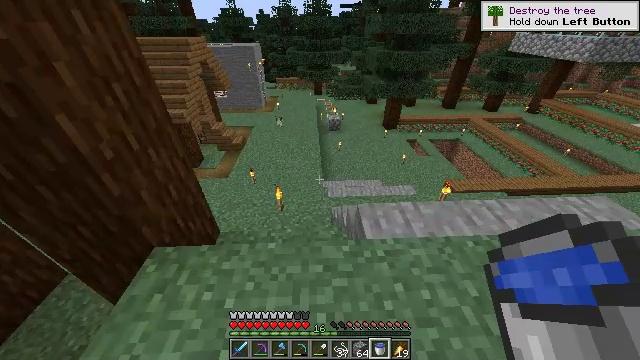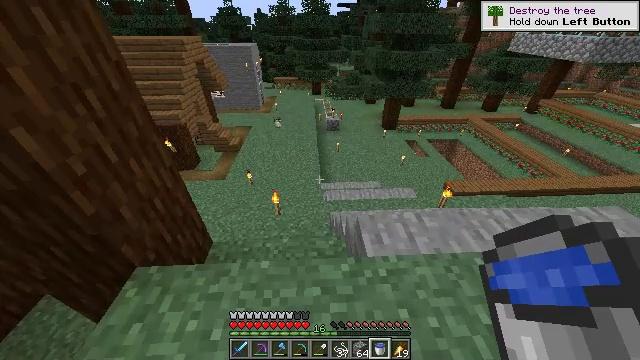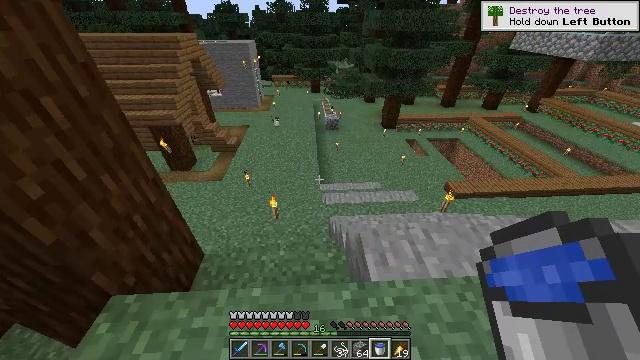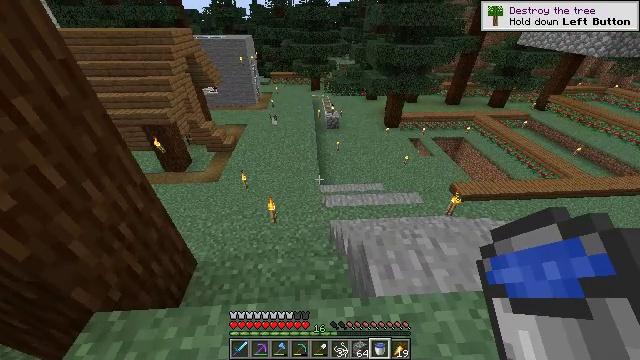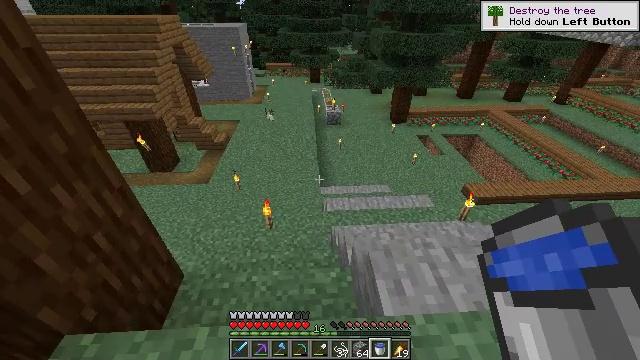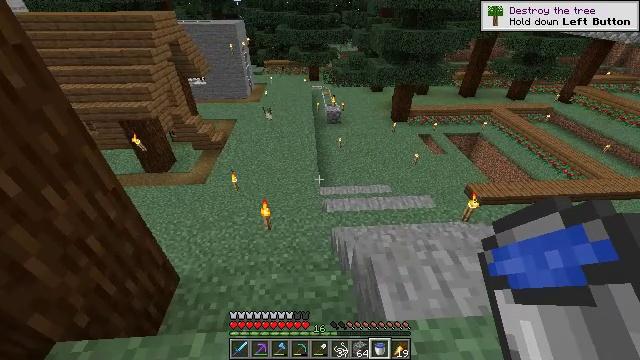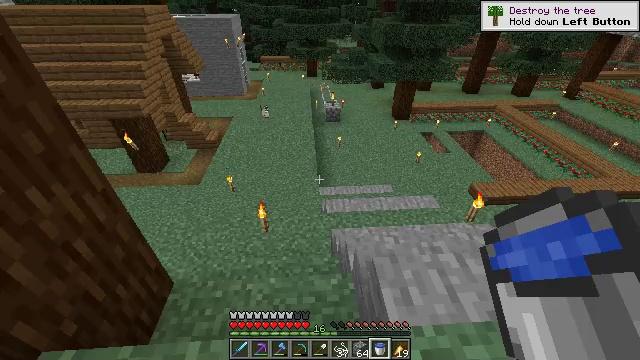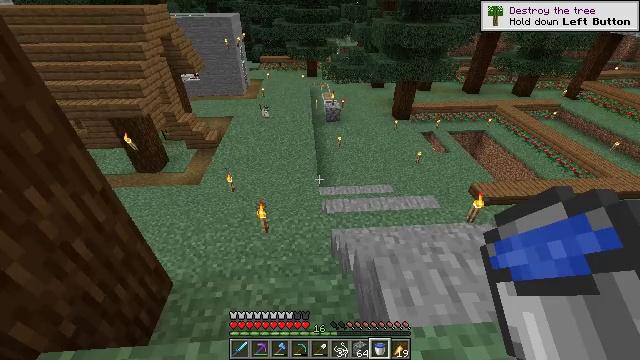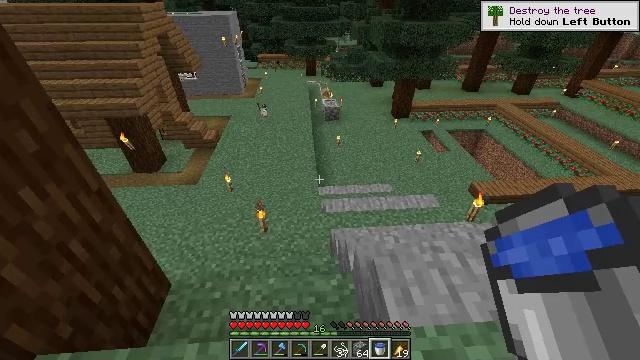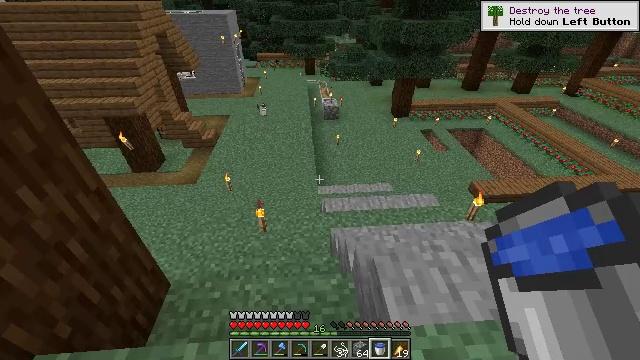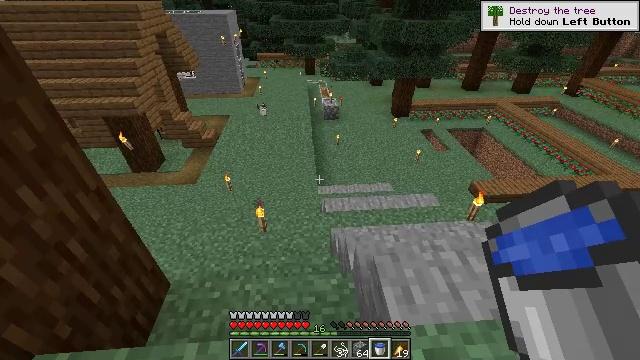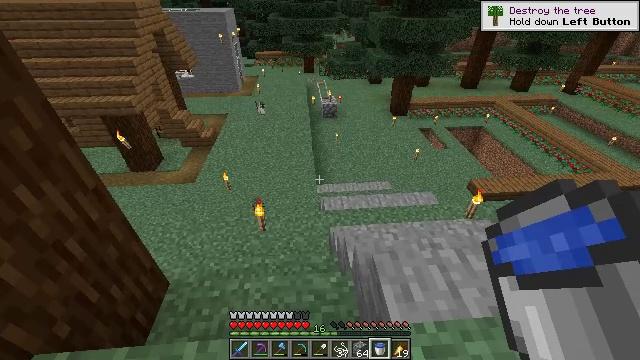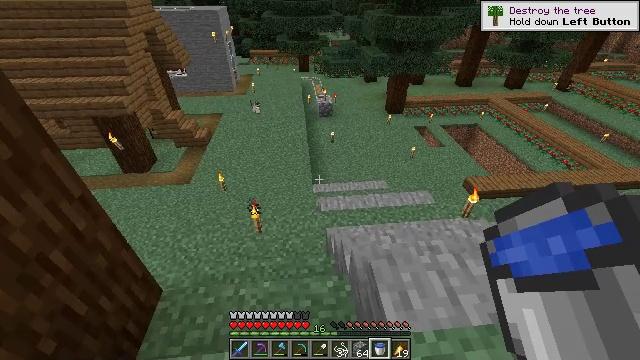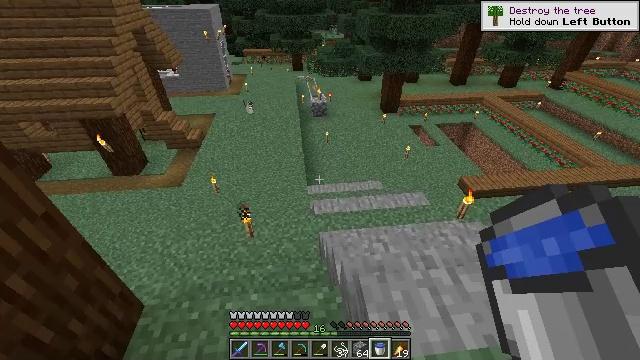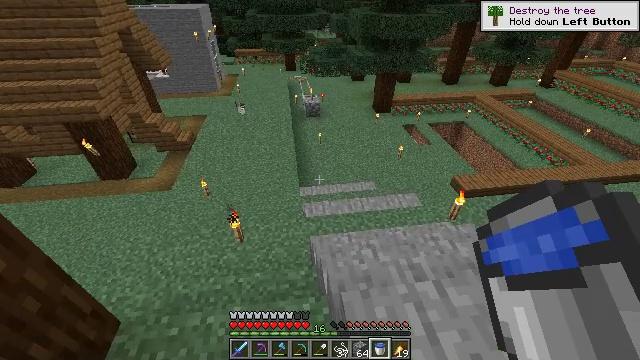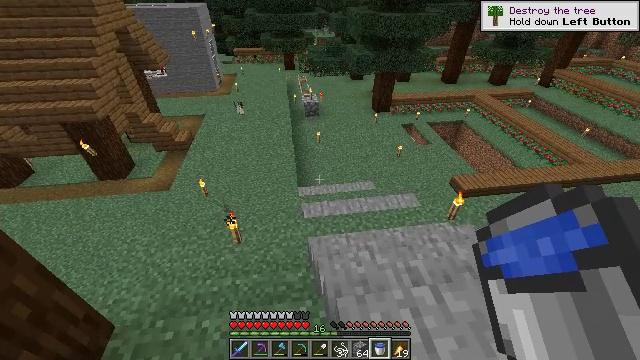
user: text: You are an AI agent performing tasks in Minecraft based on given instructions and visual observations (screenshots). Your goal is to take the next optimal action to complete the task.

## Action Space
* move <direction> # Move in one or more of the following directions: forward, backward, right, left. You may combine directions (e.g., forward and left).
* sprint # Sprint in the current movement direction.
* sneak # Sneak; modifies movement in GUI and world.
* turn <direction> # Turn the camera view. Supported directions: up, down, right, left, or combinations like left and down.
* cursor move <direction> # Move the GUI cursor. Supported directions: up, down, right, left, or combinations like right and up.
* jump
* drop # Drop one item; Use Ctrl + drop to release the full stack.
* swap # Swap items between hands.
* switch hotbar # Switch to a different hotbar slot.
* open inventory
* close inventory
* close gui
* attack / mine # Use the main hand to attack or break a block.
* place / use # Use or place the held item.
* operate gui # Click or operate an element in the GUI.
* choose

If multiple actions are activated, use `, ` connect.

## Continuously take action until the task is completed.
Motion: motion action
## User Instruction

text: Gather the torch from its position.
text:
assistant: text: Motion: move forward
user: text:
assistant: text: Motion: no_op
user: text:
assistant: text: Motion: no_op
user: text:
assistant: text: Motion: no_op
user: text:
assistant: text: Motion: no_op
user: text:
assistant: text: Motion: no_op
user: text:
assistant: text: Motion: no_op
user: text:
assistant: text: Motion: no_op
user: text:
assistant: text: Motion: no_op
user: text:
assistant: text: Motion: no_op
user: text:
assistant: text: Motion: no_op
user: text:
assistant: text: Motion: move forward, turn right
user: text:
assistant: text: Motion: move forward and move right, turn right
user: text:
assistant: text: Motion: move forward and move right, turn right
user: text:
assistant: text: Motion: move forward and move right
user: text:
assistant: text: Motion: move forward and move right
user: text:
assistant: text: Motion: move forward and move right
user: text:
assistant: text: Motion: move forward and move right
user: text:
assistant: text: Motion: move forward and move right
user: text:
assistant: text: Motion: move forward and move right
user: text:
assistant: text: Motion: move forward and move right, turn left
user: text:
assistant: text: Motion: move forward, turn left
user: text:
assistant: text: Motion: move forward
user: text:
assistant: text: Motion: move forward
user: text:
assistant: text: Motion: move forward
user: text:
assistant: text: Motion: move forward
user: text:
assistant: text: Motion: move forward
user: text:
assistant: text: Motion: move forward
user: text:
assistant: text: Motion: move forward
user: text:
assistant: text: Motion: move forward